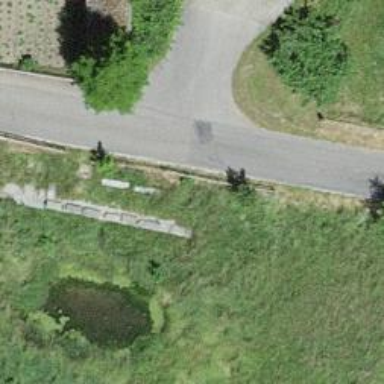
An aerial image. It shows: Retaining wall.